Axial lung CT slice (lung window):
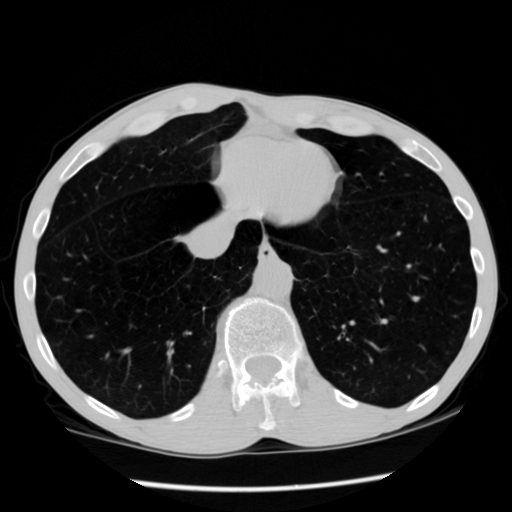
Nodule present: no